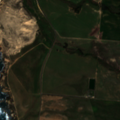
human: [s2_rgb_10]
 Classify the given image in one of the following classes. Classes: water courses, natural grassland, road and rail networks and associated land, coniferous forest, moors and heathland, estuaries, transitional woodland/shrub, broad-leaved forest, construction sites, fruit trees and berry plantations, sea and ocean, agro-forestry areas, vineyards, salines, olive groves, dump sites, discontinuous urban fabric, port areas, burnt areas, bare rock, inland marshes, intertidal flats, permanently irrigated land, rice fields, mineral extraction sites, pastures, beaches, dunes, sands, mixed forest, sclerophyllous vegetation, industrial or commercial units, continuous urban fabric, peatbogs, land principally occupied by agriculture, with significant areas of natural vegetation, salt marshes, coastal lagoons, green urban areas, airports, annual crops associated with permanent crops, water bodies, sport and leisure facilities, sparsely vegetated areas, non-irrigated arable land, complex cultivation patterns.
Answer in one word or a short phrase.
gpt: non-irrigated arable land, beaches, dunes, sands, sea and ocean